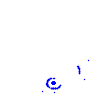
Particle: proton